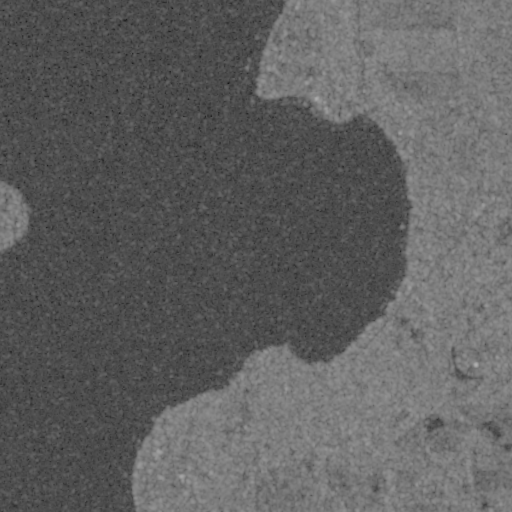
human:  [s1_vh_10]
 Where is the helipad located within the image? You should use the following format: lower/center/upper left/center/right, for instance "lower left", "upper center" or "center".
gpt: The helipad is located in the center right of the image.
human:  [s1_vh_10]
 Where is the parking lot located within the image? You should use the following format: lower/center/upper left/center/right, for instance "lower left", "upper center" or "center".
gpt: The parking lot is located in the center right of the image.
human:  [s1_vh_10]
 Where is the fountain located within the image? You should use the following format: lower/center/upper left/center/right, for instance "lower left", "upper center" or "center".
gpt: The fountain is located in the upper center of the image.
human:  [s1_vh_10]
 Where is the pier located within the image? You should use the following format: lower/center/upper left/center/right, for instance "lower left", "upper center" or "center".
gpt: The pier is located in the center right of the image.
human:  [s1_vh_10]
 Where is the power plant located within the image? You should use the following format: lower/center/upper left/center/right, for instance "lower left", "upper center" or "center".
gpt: There is no power plant in the image.

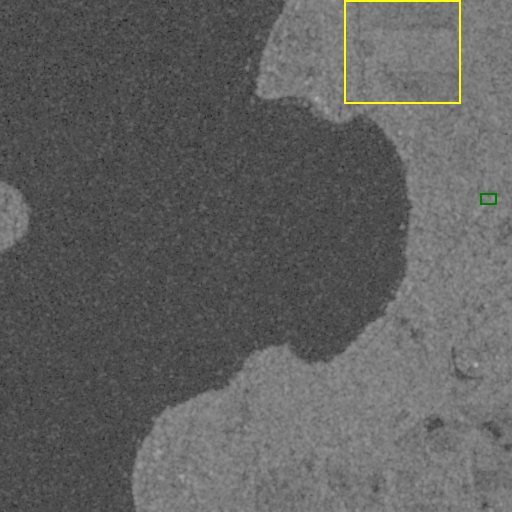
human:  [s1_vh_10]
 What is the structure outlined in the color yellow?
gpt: The structure outlined in yellow is a crop field.
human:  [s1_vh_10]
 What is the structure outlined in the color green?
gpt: The structure outlined in green is a parking lot.
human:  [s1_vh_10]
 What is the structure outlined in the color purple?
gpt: There is no purple outline.